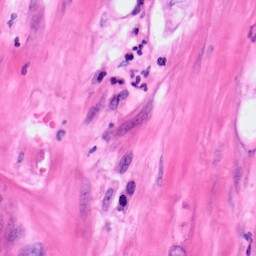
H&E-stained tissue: Pancreatic